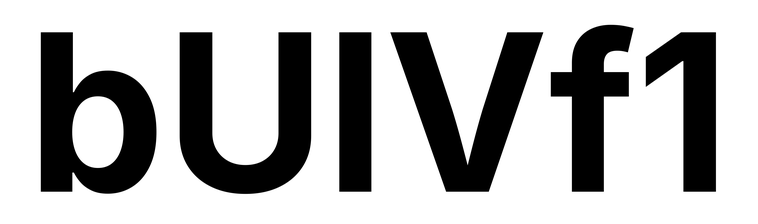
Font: Inter_Bold